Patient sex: M
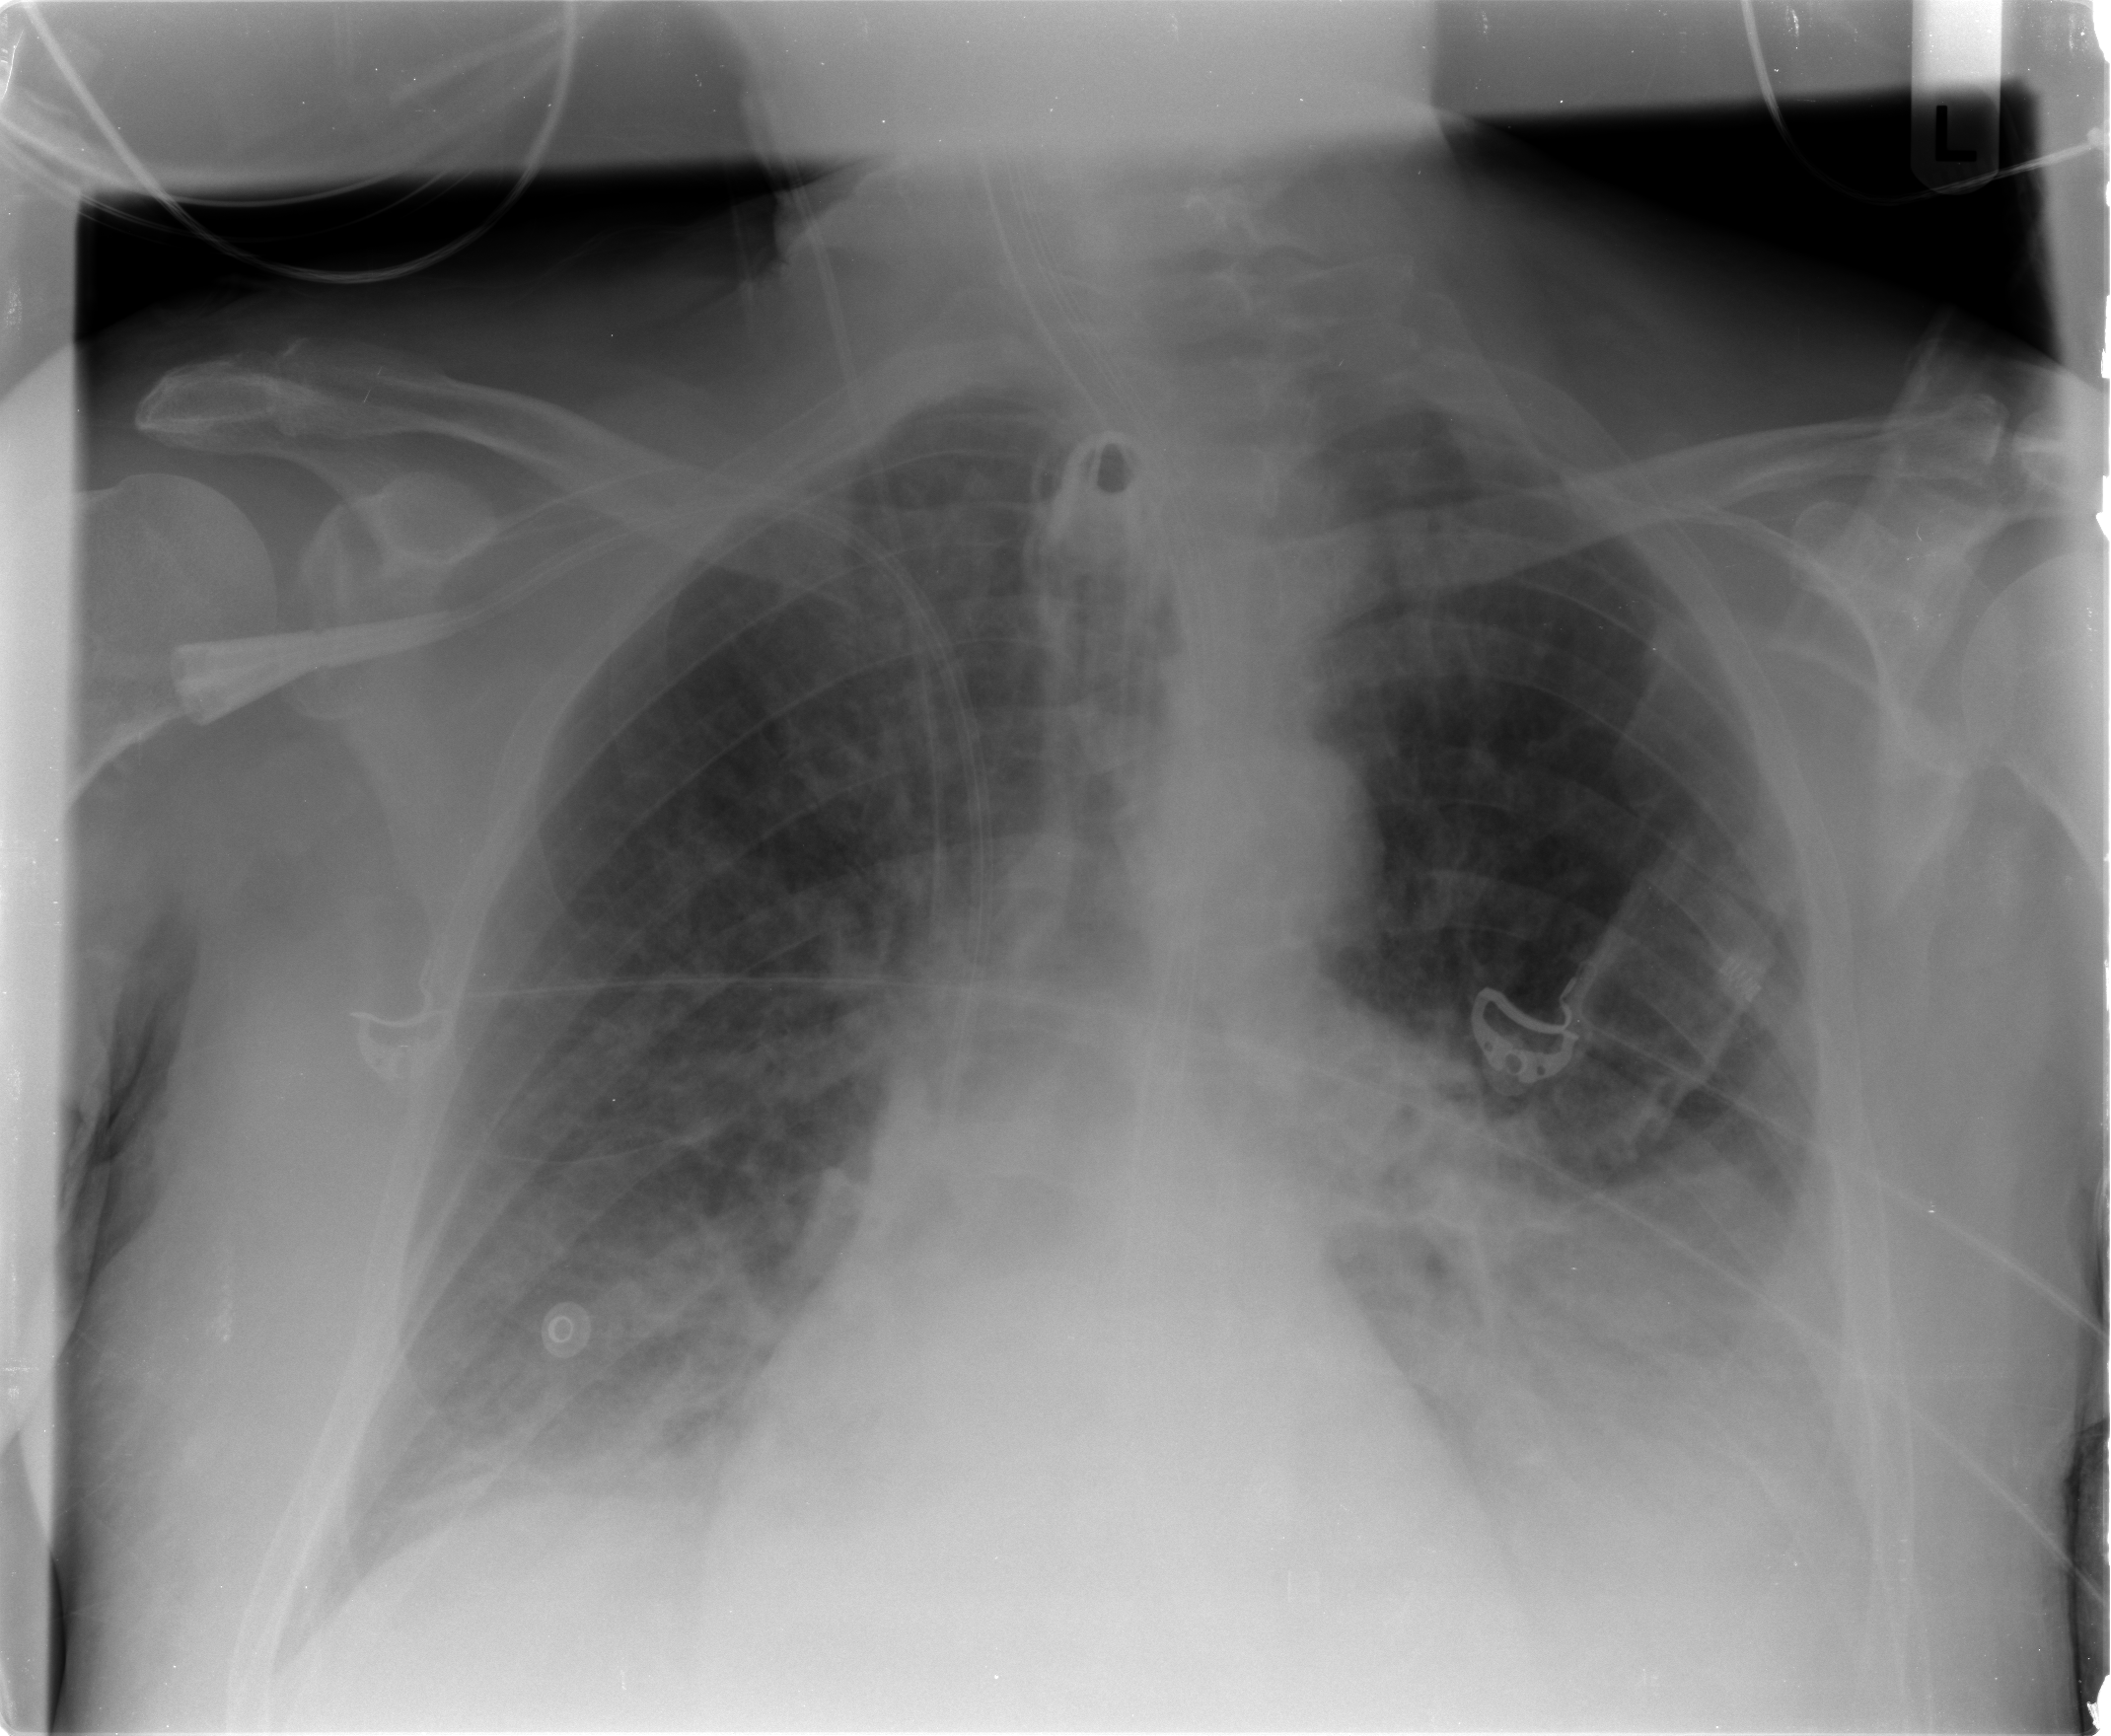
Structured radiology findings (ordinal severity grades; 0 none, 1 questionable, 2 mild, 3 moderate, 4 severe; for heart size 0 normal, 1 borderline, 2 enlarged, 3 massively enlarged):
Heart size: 1
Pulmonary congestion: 2
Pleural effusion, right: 1
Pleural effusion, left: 3
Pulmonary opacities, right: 2
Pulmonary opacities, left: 2
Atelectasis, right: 2
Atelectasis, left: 3